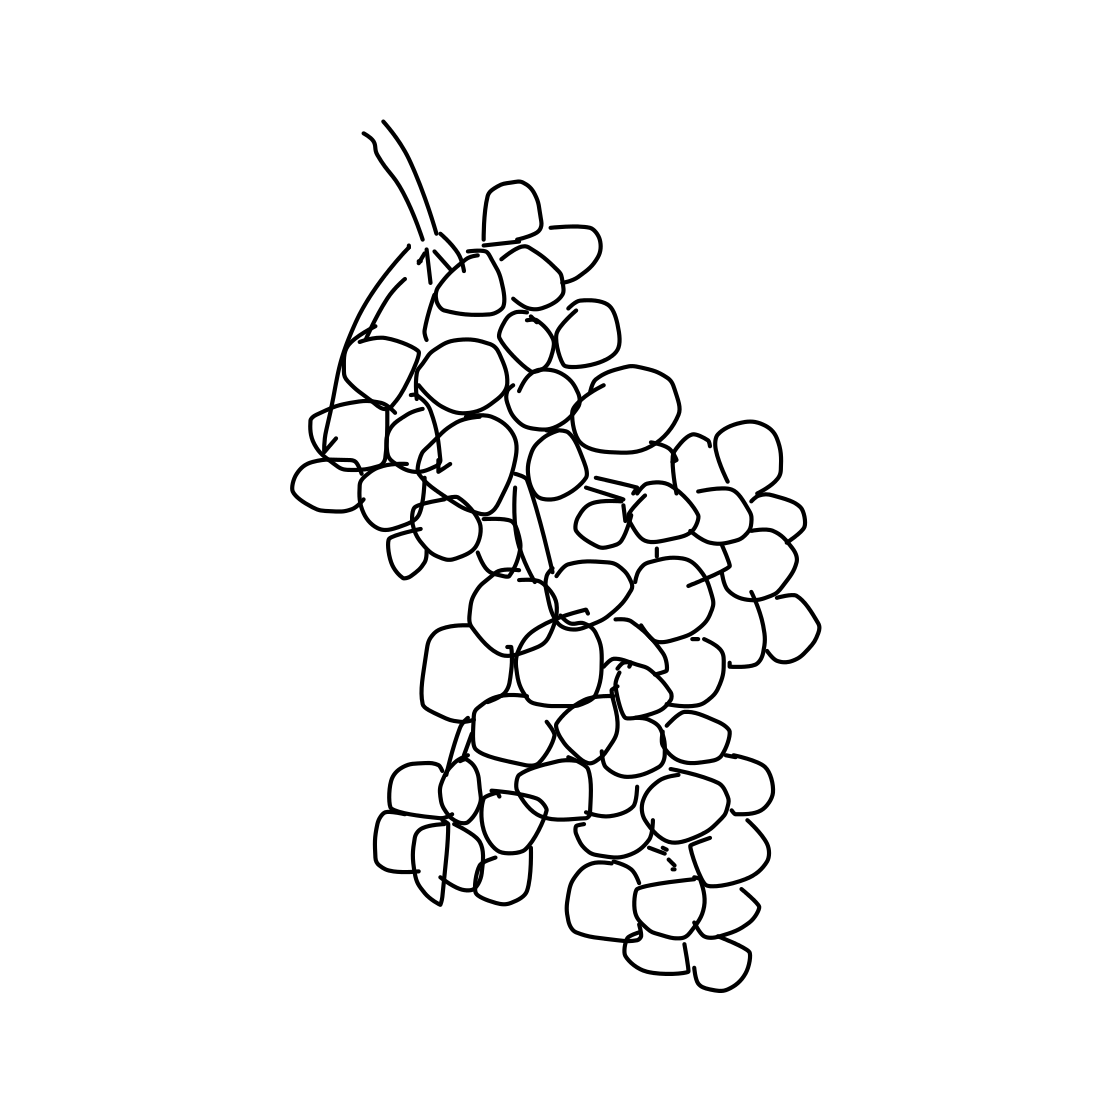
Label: grapes